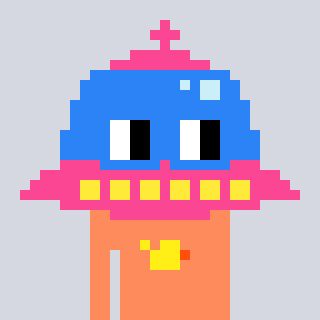
a pixel art character with square blue glasses, a ufo-shaped head and a peachy-colored body on a cool background